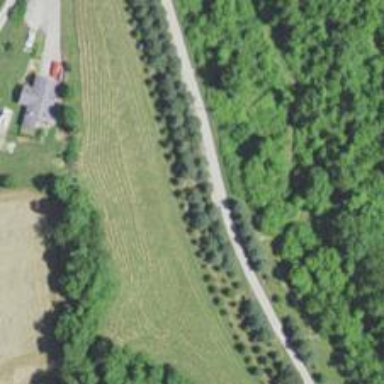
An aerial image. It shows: Row of trees in natural setting.